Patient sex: F
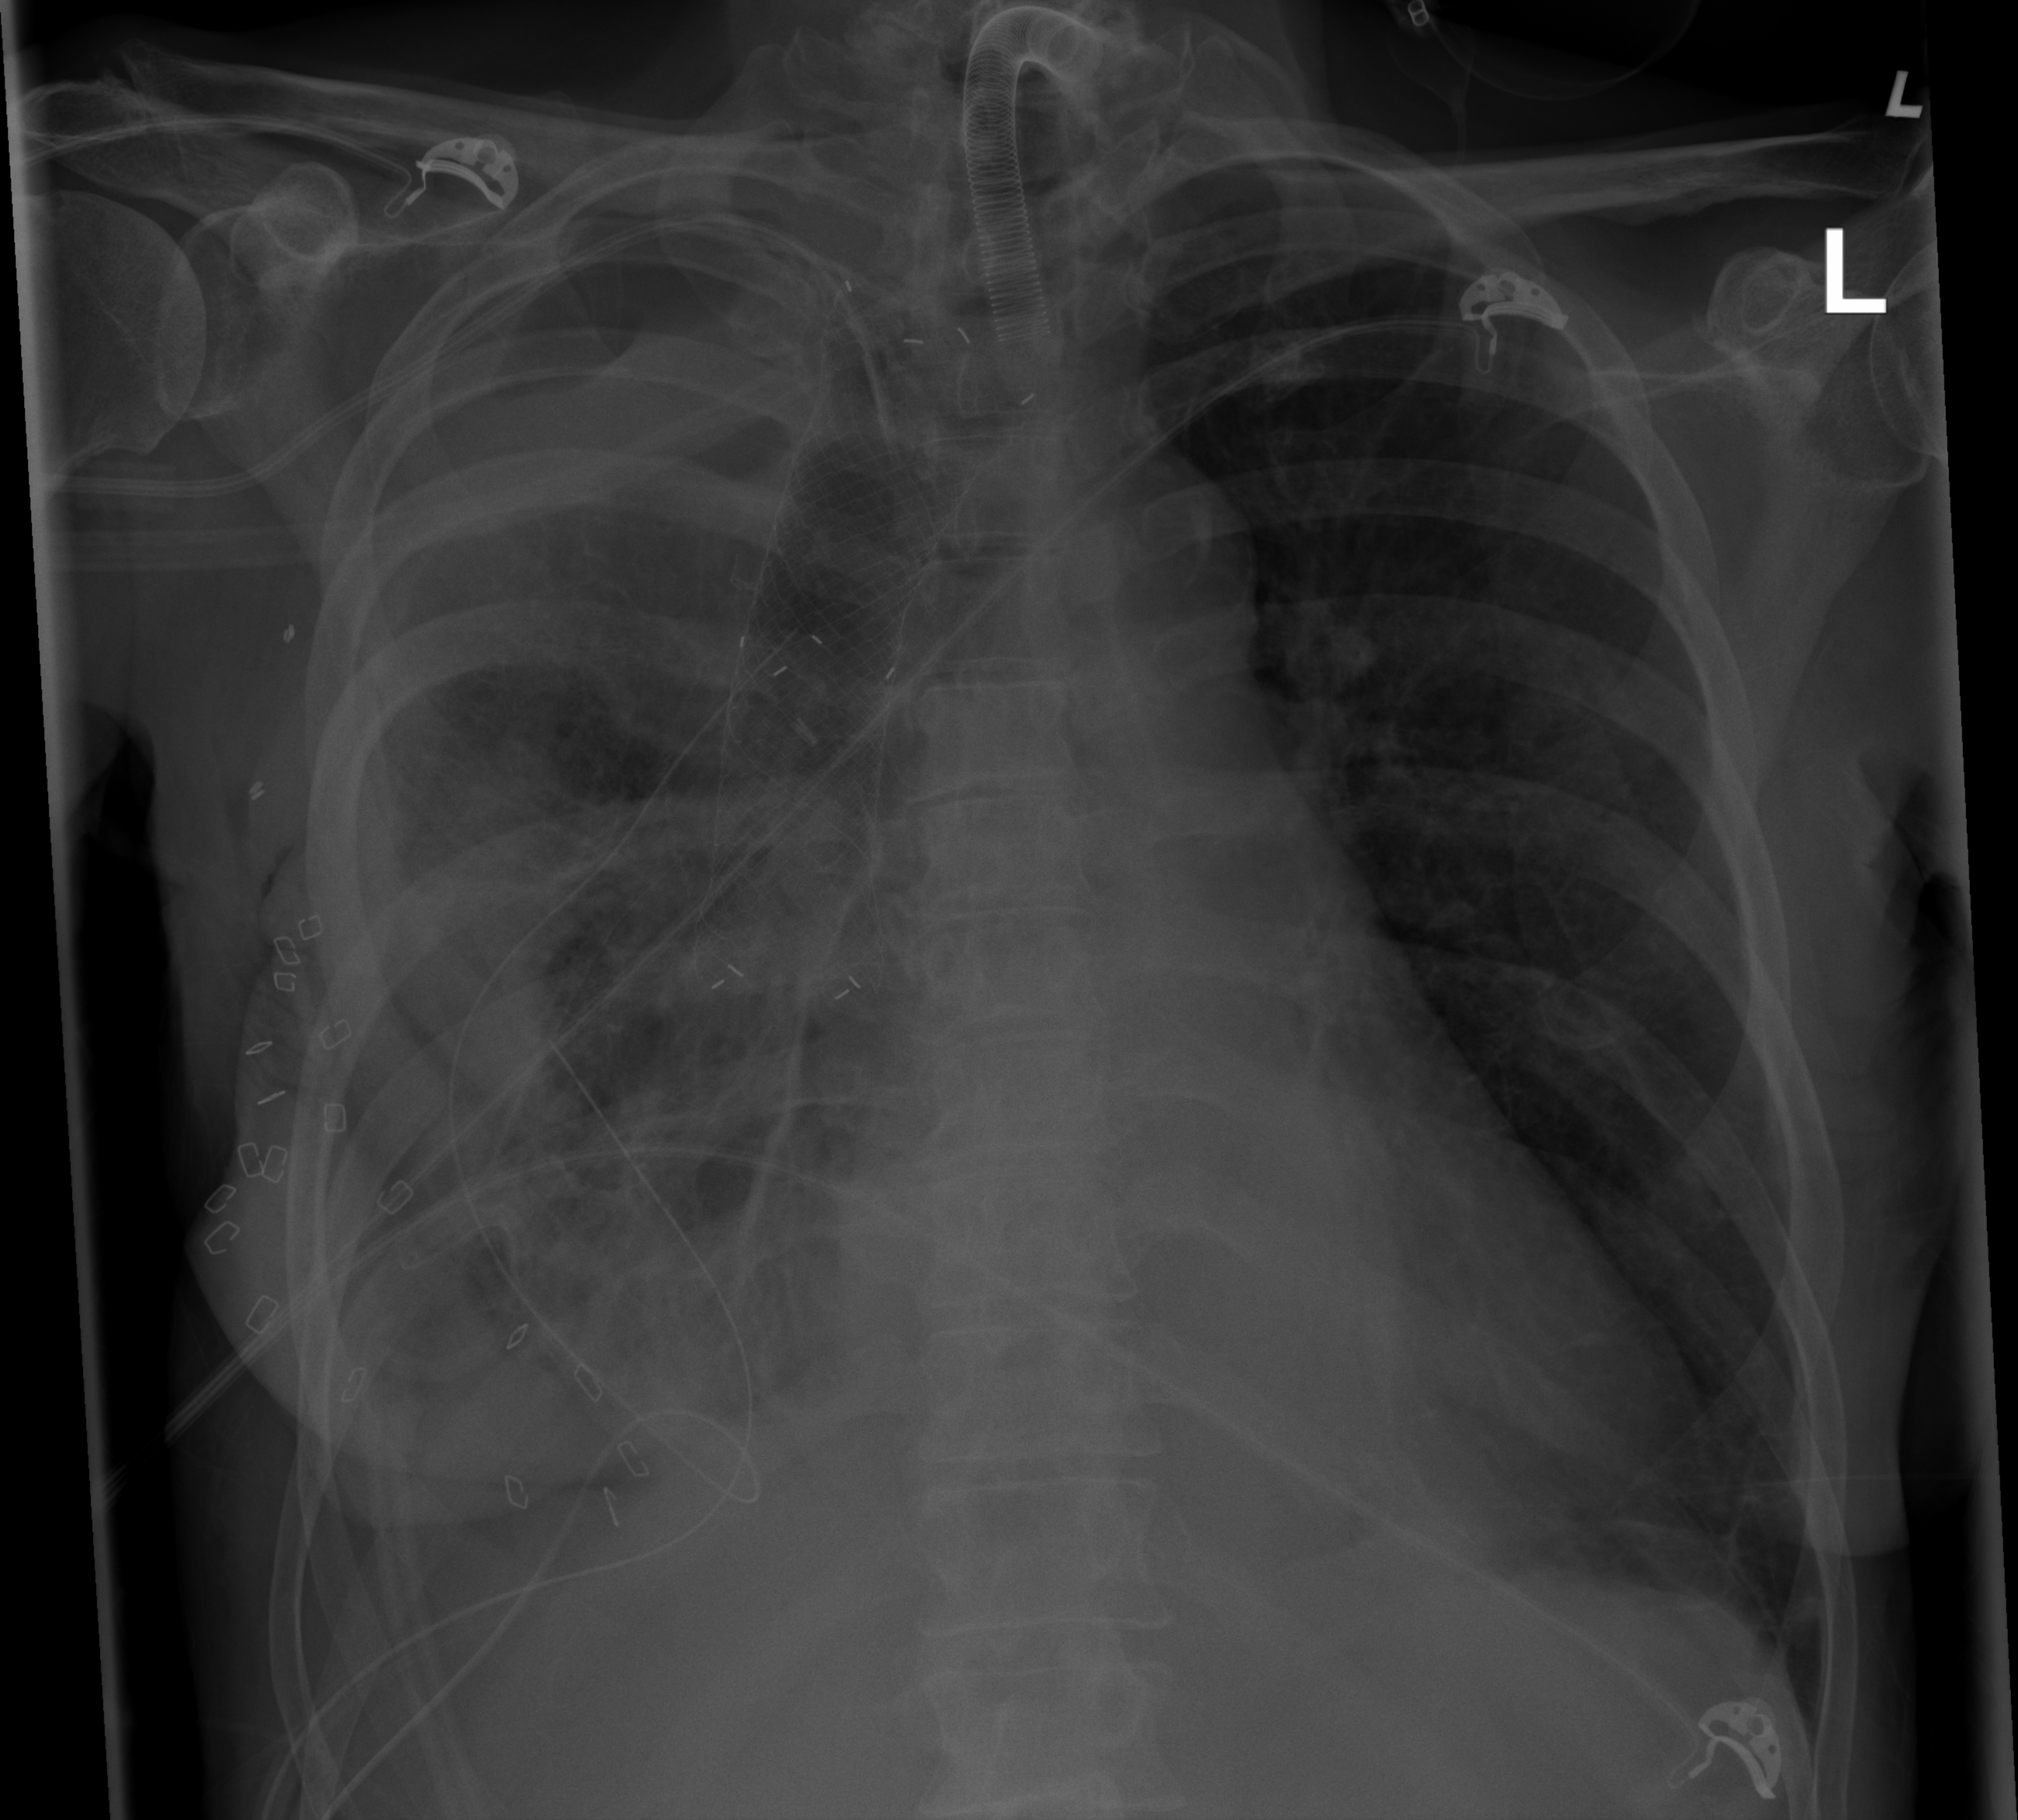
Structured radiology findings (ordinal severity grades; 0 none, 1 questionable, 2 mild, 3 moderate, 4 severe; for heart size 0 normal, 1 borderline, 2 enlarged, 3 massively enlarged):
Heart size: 2
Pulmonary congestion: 0
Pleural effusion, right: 3
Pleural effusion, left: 0
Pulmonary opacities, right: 2
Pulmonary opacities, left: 0
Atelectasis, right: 3
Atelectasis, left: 0